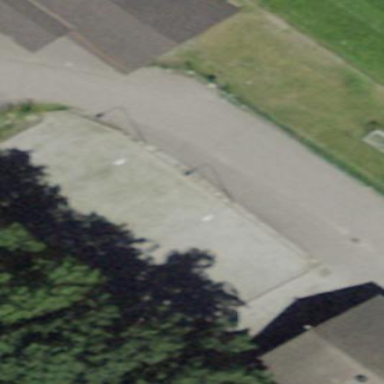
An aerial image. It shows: Gravel pitch used for playing boules.